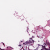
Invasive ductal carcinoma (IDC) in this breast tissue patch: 1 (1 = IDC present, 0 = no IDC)